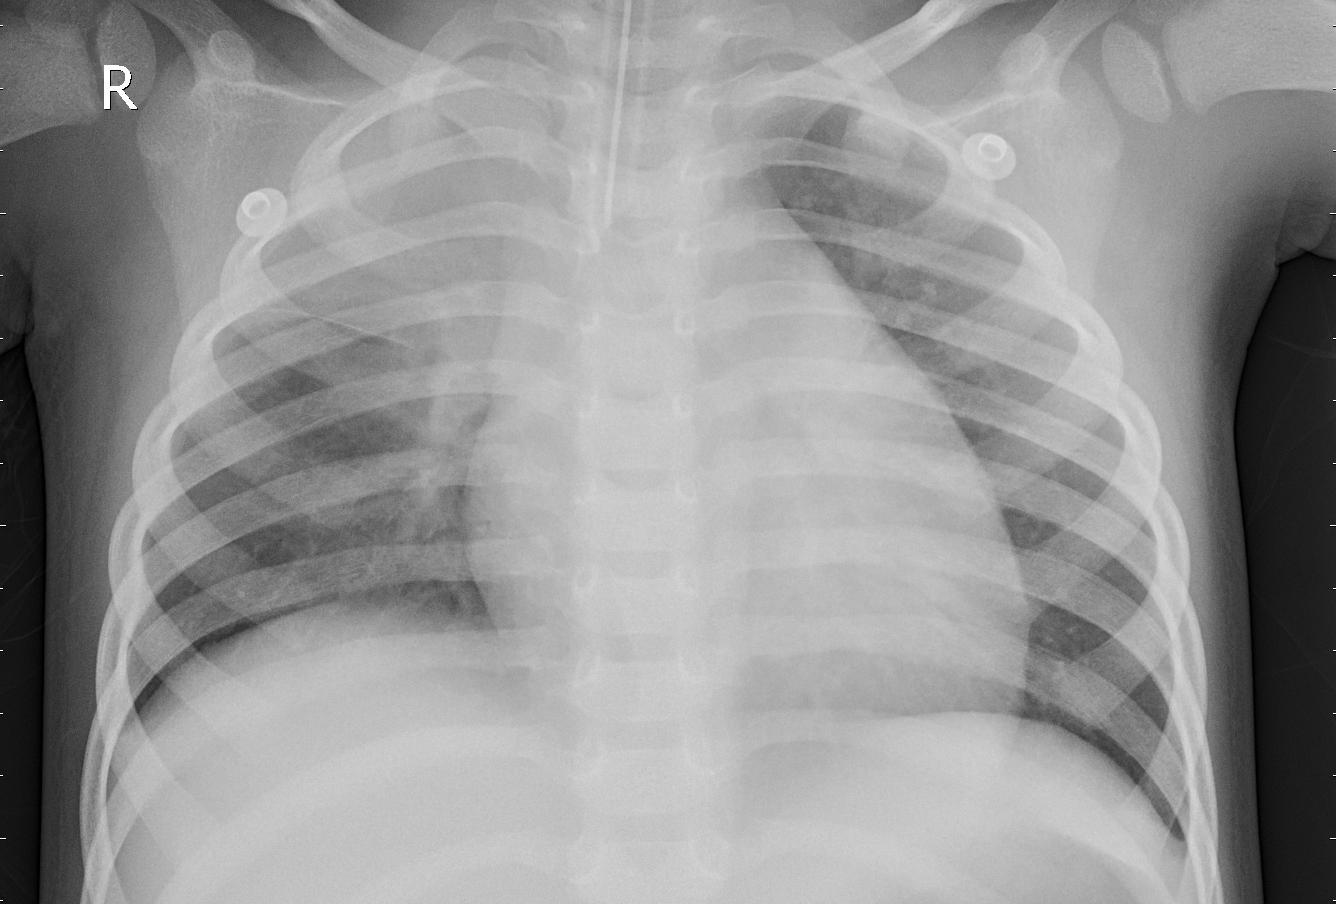
Diagnosis: PNEUMONIA